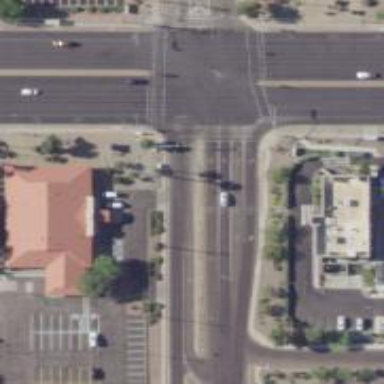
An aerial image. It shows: Marked road crossing.